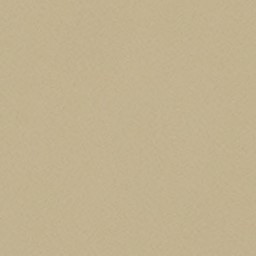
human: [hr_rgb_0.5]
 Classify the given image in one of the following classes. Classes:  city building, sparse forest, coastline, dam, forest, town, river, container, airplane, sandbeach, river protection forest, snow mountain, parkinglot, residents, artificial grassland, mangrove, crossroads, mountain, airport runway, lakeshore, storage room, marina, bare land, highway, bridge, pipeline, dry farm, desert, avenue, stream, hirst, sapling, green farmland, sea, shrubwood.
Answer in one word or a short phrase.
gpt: desert